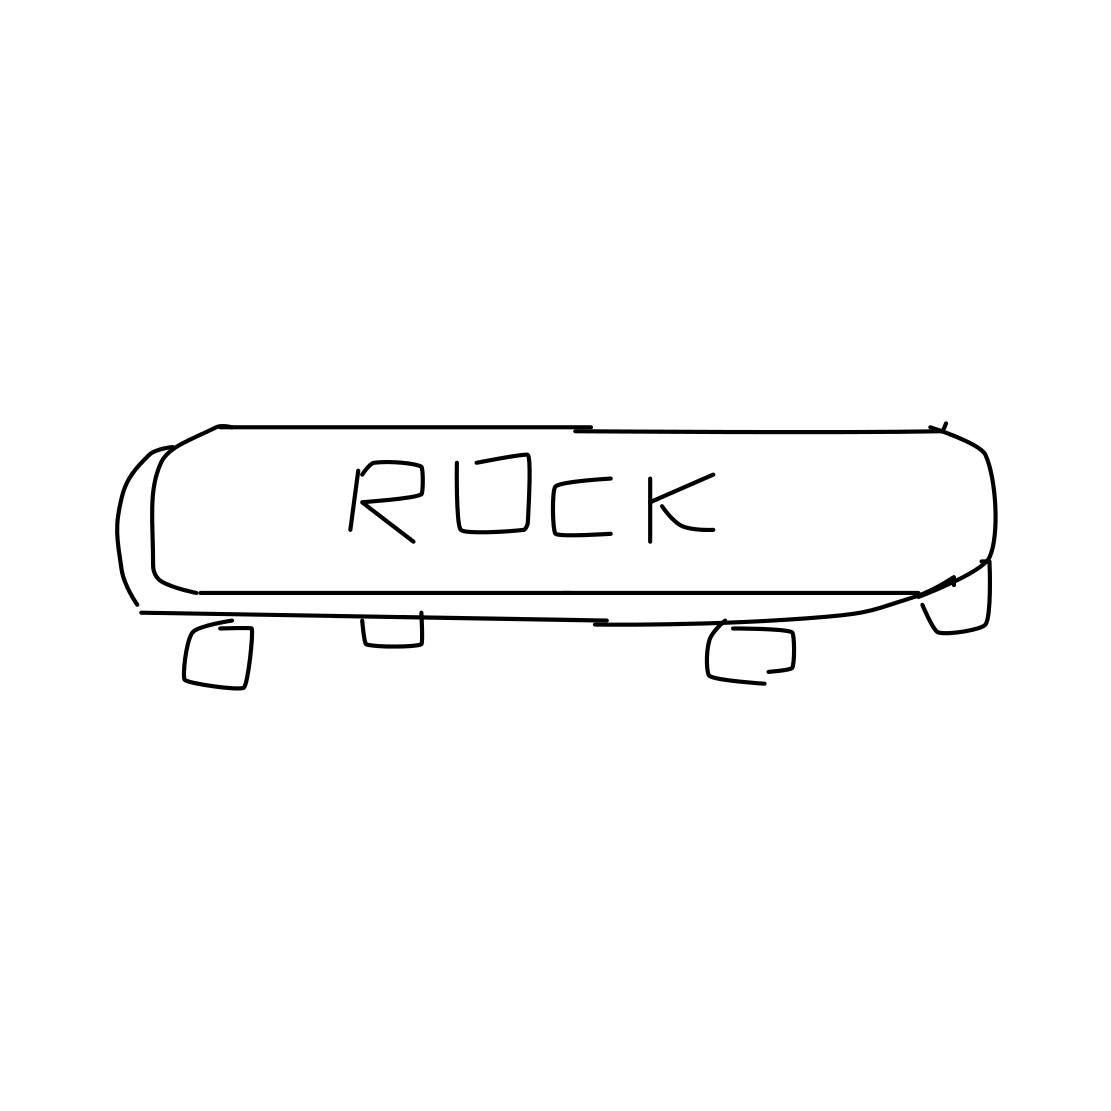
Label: skateboard